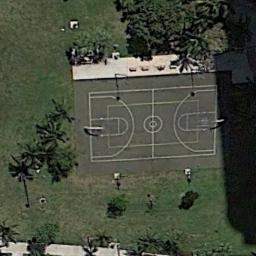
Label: basketball_court